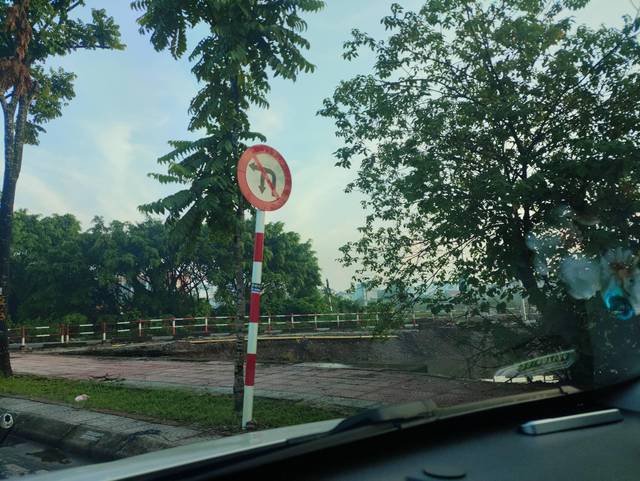
Region: Vietnam
Coordinates: 21.018, 105.913